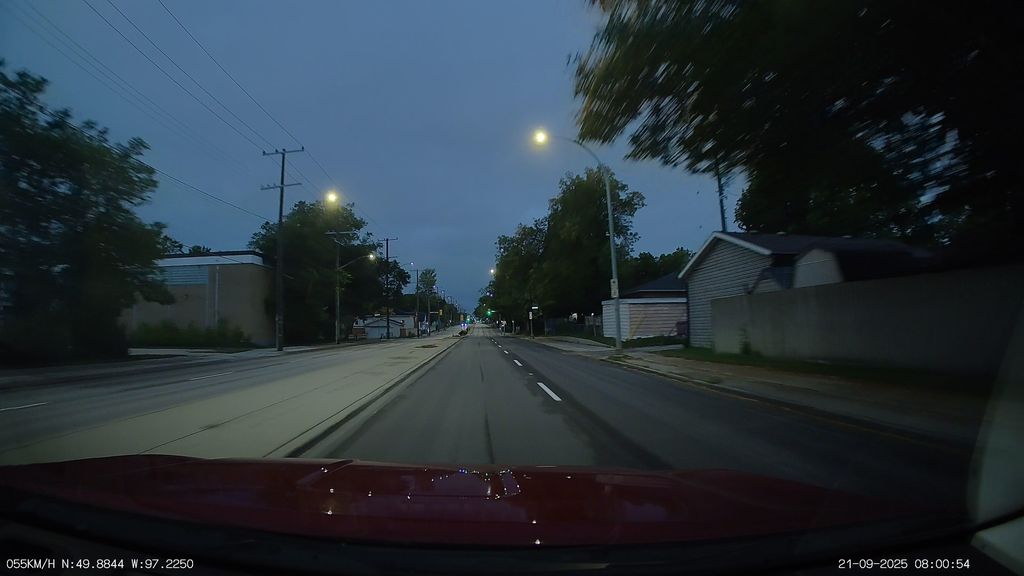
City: winnipeg